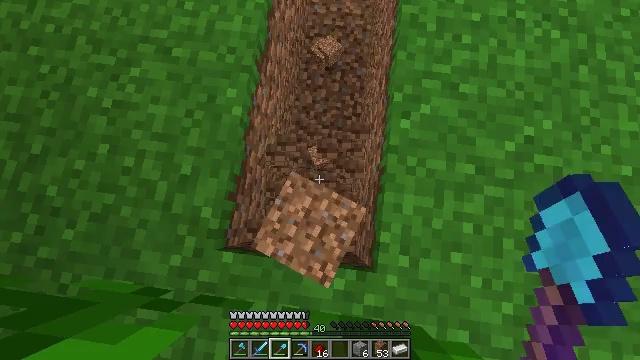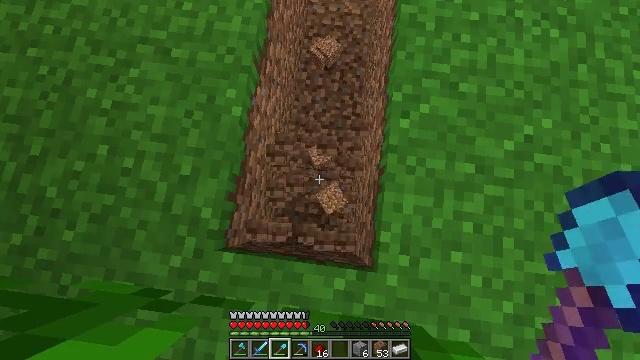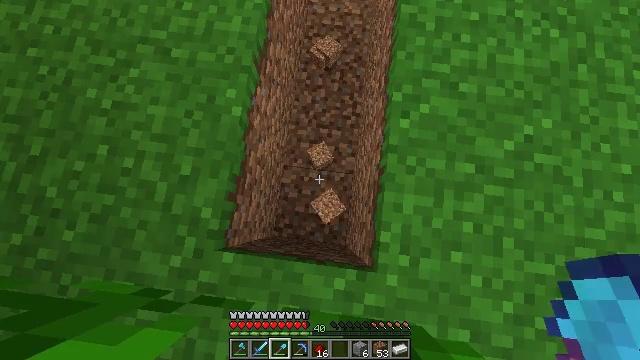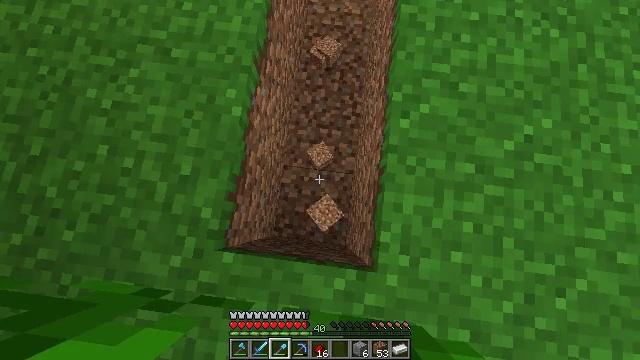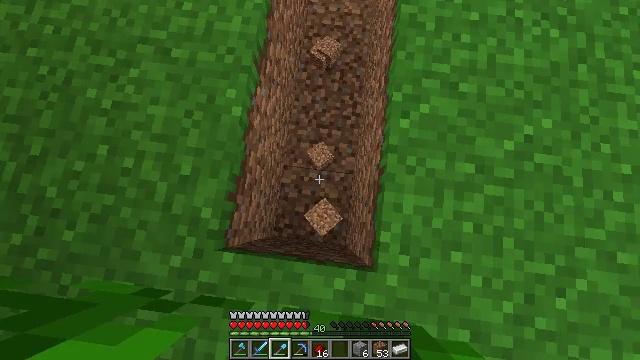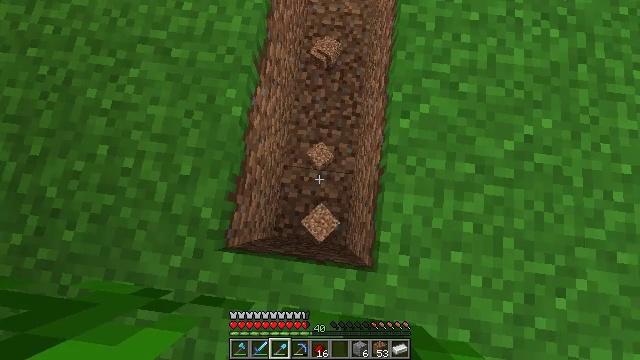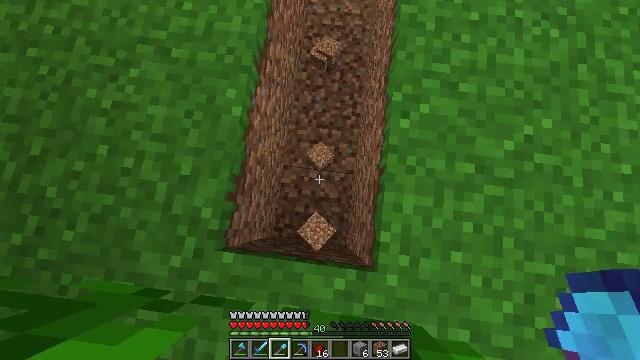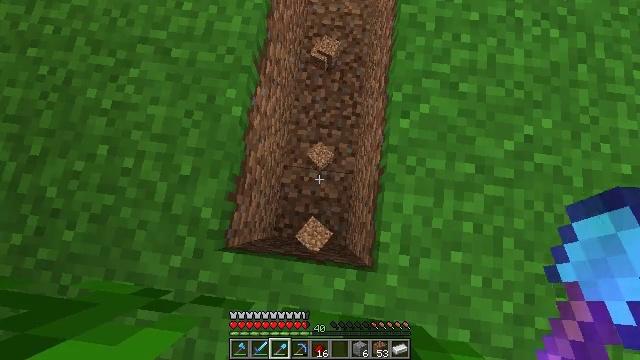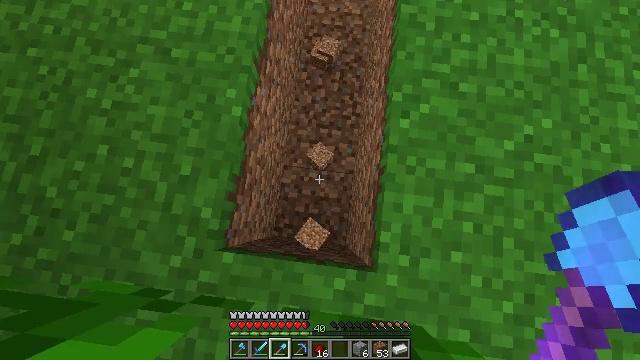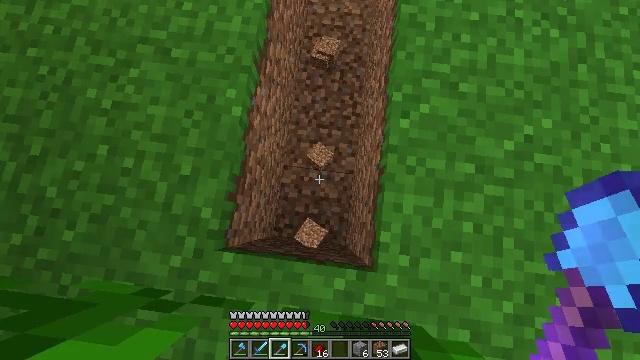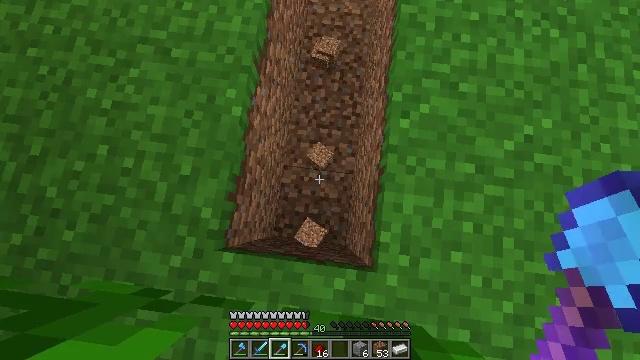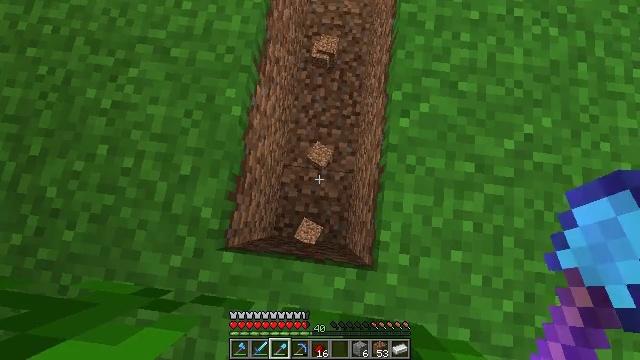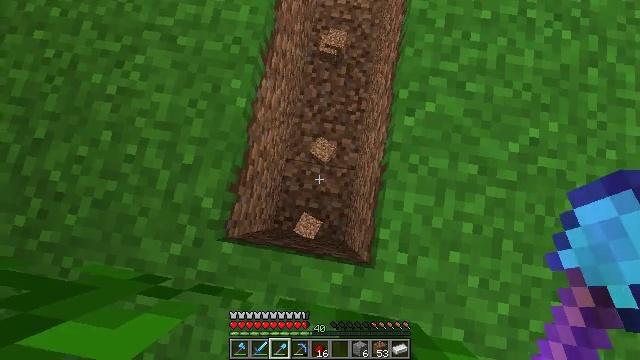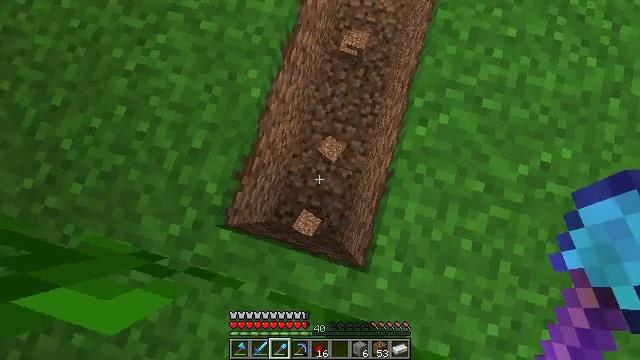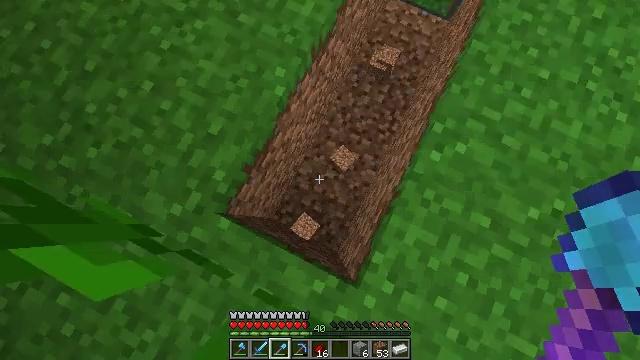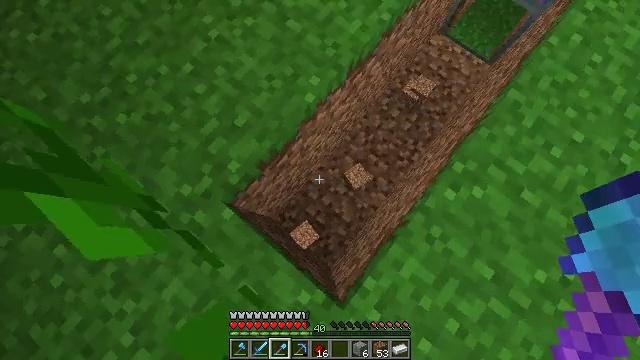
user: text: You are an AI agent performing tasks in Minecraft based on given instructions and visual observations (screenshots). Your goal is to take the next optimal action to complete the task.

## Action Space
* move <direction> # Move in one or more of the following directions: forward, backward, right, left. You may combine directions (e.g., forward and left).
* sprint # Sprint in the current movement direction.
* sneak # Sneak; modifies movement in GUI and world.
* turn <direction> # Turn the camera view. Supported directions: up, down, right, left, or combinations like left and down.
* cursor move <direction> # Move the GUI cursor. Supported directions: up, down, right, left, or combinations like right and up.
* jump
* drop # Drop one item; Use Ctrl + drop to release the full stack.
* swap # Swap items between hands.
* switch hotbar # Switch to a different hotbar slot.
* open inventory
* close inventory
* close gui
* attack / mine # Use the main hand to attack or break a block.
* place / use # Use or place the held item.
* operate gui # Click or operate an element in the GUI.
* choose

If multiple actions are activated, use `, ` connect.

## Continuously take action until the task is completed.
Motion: motion action
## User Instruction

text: Collect vines by mining them.
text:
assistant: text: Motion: no_op
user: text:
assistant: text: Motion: no_op
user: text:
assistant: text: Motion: no_op
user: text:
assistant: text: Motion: no_op
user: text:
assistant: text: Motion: no_op
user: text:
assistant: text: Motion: no_op
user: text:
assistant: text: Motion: no_op
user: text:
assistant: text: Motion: no_op
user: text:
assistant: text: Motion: no_op
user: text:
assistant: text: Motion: no_op
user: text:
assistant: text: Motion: no_op
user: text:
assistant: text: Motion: turn left and down
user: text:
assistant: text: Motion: turn left
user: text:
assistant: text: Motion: turn left and up
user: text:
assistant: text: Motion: turn left and up
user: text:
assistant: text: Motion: turn left and up
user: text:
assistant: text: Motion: turn left and up
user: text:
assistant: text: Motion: turn left and up
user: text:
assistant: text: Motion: no_op
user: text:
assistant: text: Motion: no_op
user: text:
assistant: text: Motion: no_op
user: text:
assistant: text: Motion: no_op
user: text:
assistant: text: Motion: turn left
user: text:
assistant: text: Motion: turn left
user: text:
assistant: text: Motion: turn left
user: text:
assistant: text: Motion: turn left and up
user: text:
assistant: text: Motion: turn left and up
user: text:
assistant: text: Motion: turn left and up
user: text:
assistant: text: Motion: turn left and up
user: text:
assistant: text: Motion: turn up